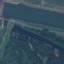
Label: River